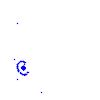
Particle: electron